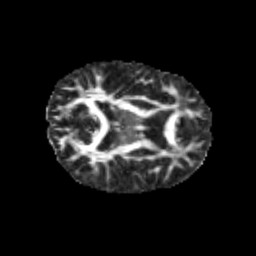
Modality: FA
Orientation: axial
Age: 11
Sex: male
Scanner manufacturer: siemens
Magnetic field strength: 3 T
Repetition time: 3.8 s
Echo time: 0.07 s